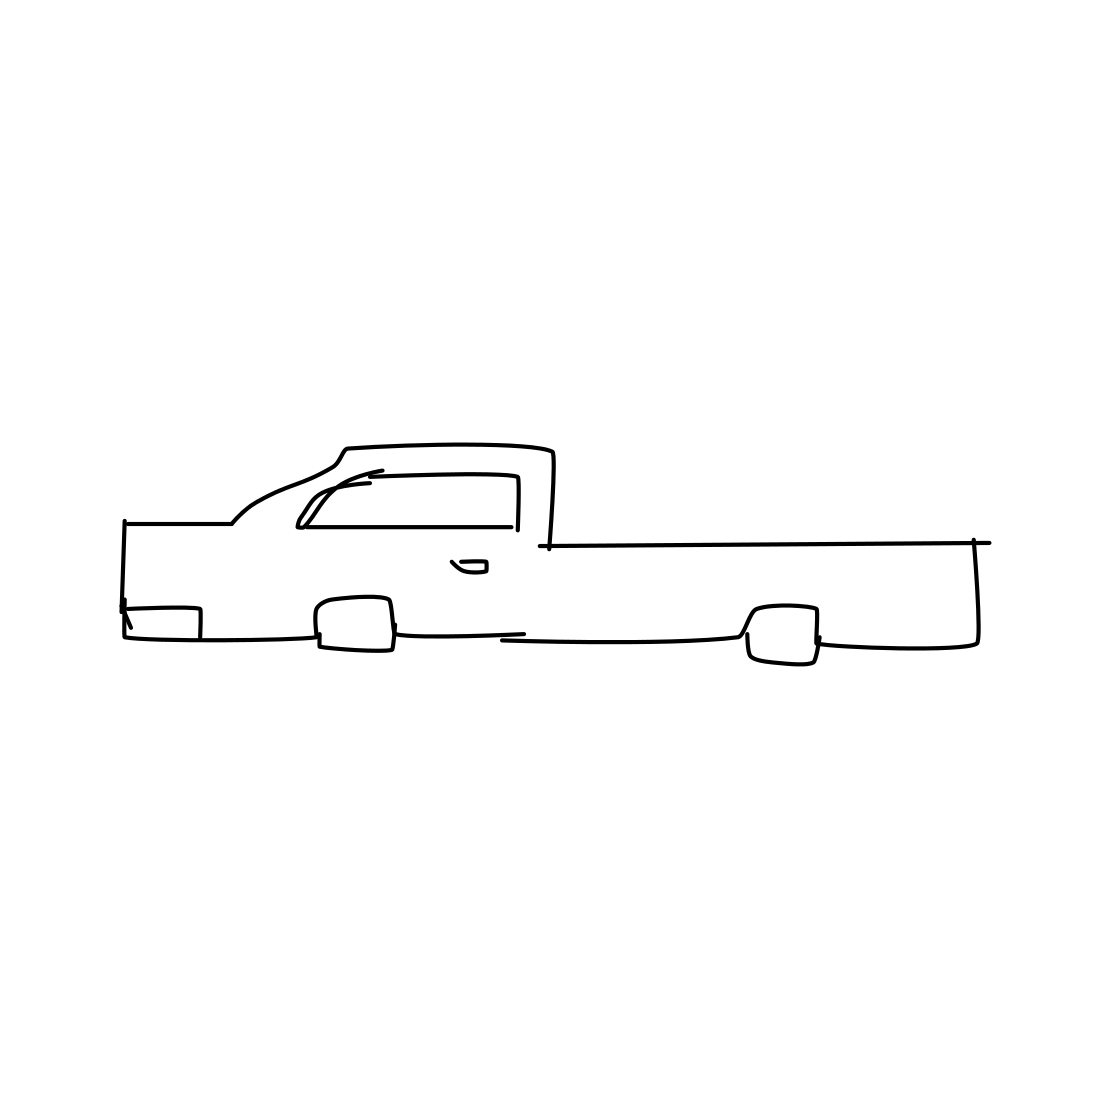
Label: pickup truck